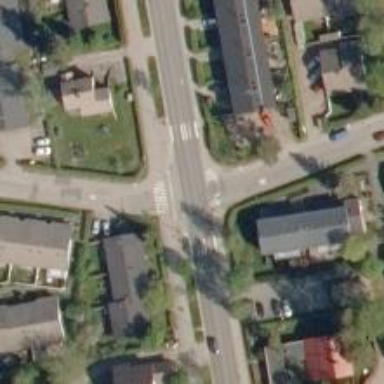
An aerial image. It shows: Uncontrolled crossing on the road.